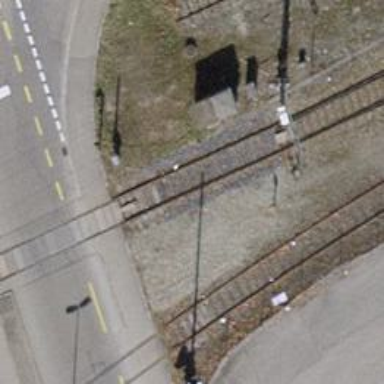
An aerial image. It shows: Railway switch.